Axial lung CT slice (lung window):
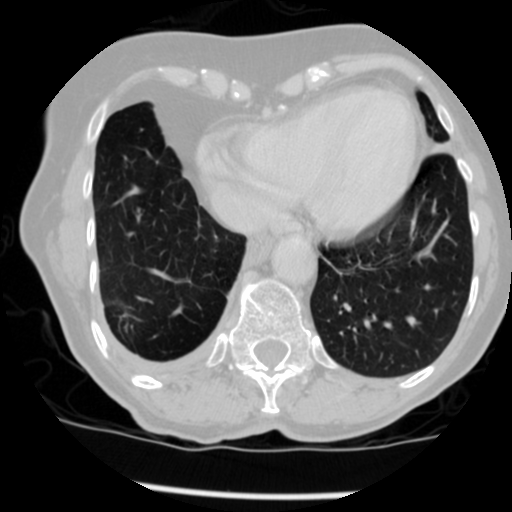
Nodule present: no